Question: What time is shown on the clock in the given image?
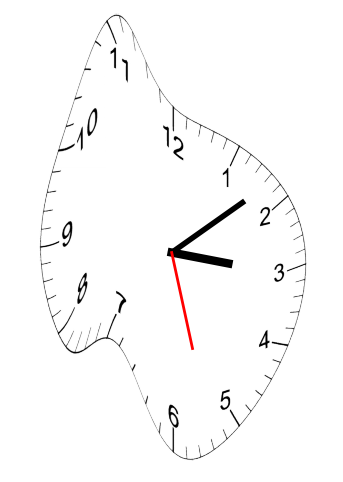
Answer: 03:08:27